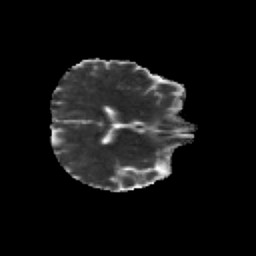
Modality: MD
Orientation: axial
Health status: healthy
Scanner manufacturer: siemens
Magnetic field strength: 3 T
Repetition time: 12 s
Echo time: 0.092 s